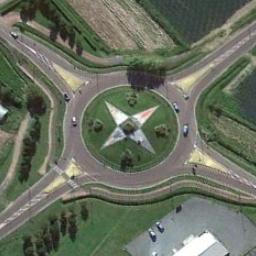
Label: roundabout